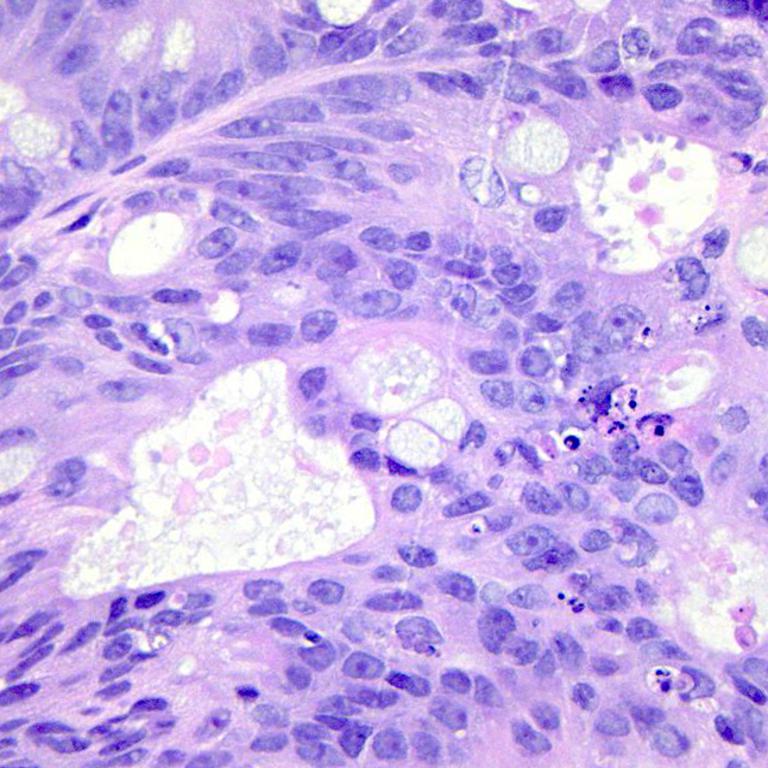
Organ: colon
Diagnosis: adenocarcinomas